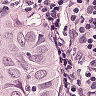
Metastatic tissue present: yes